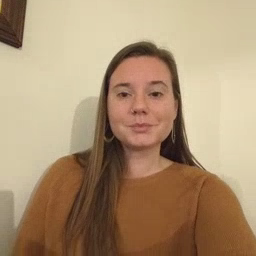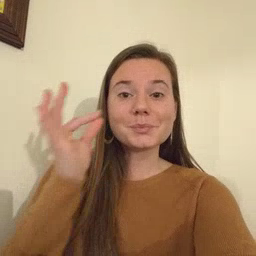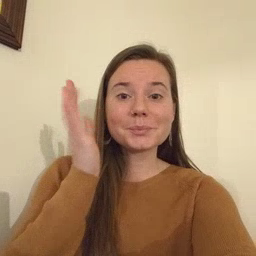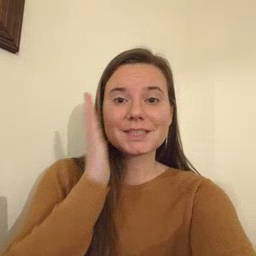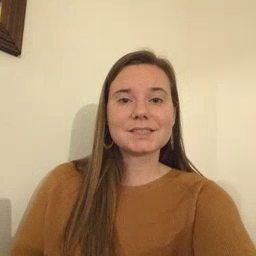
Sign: bee